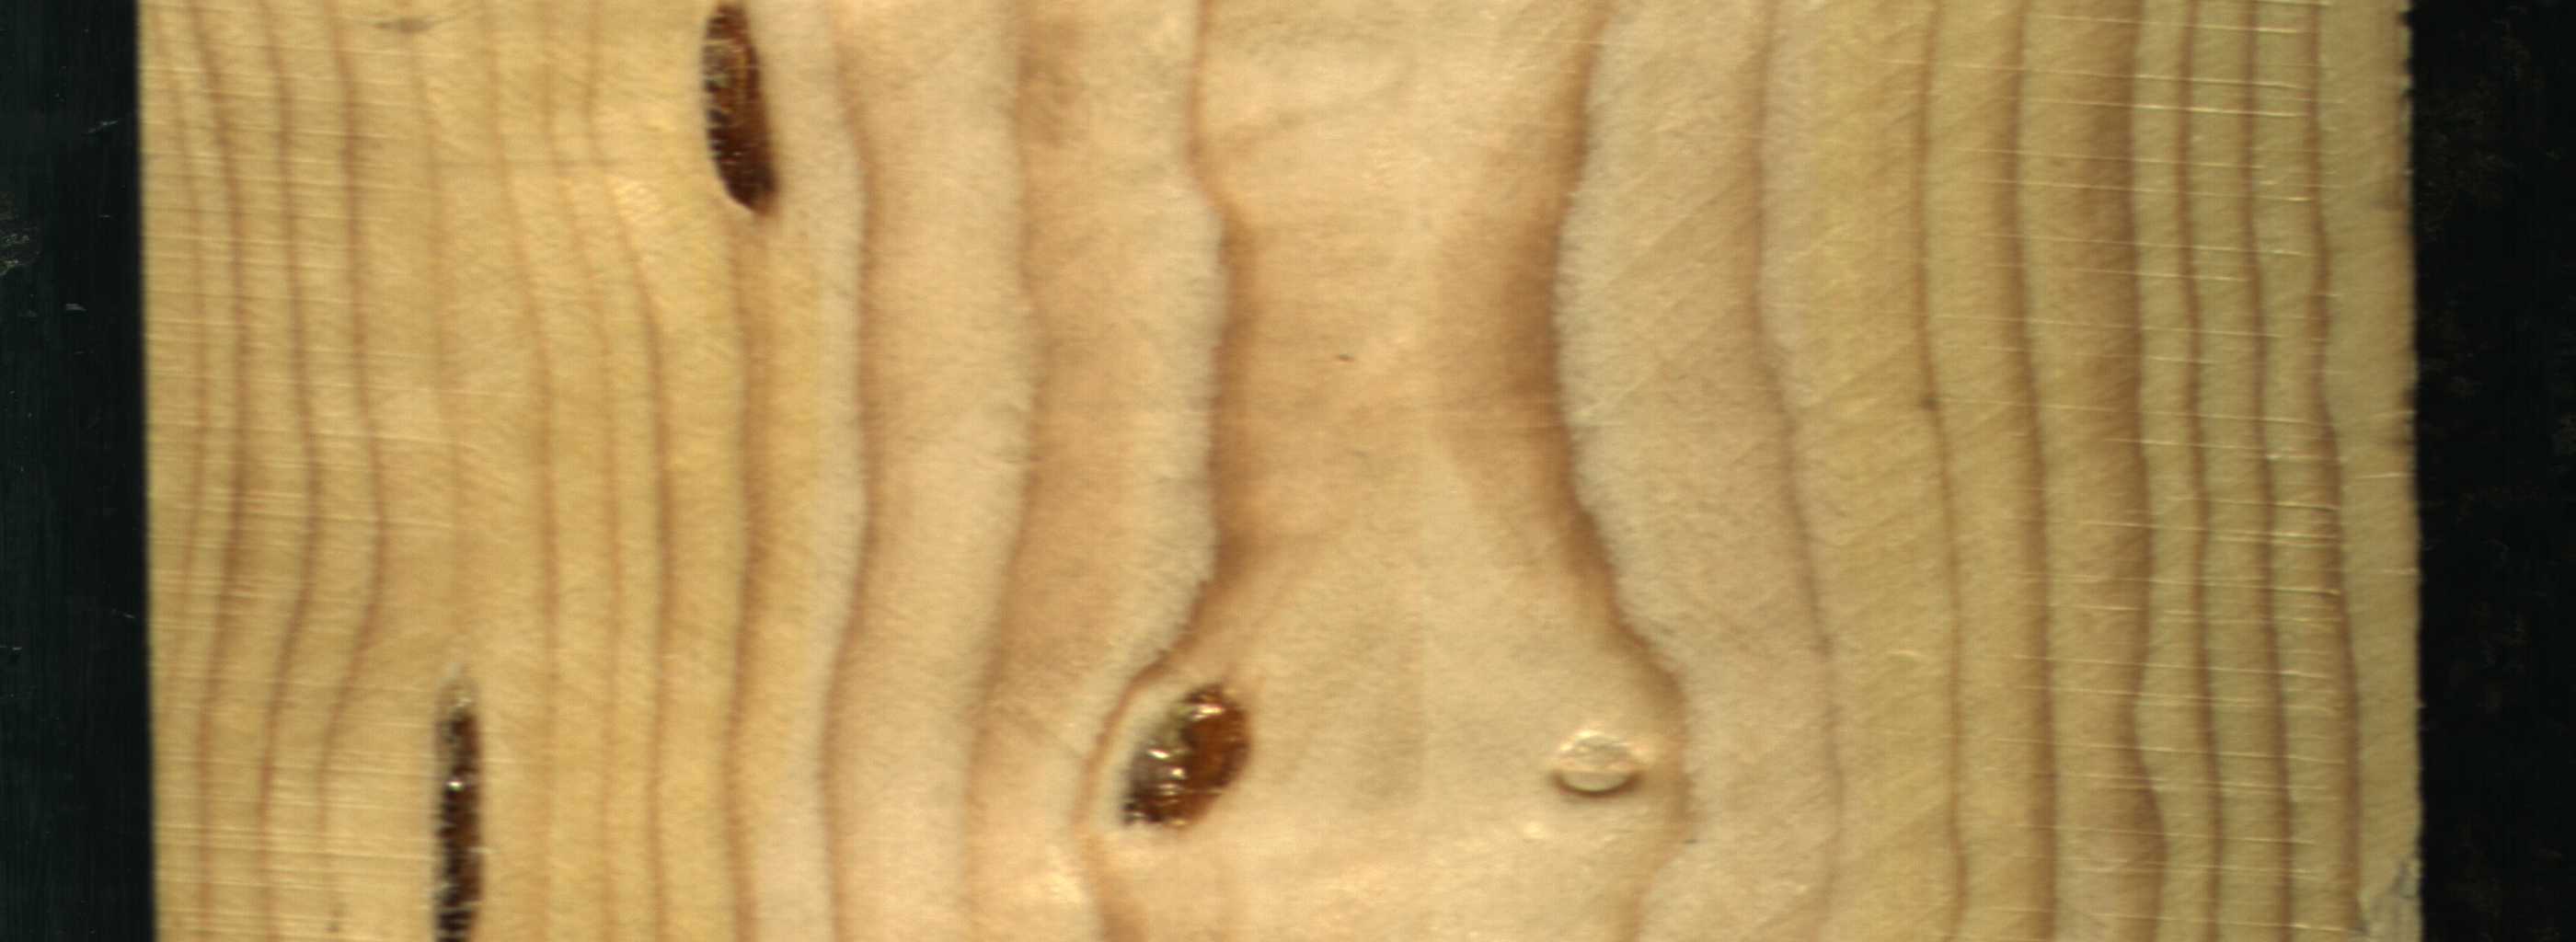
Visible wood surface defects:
resin
resin
resin